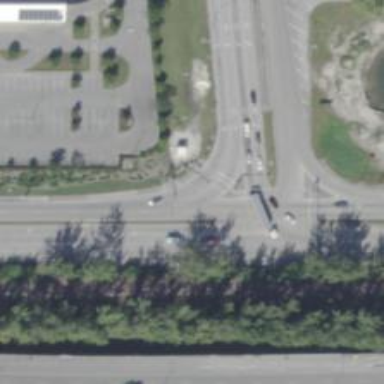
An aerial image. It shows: Crossing with marked lines on the road.